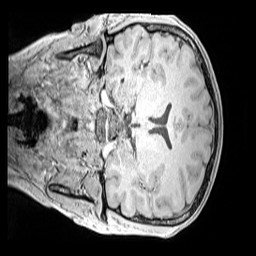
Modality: MP2RAGE
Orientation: coronal
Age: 11
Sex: male
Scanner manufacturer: siemens
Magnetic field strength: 3 T
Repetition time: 4 s
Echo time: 0.00299 s